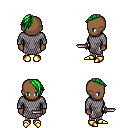
a pixel art fantasy rpg character, female body template, human, dark skin, chain mail, white pants, green long mohawk hairstyle, gold boots, dagger, four views (front, back, left, right), 2x2 character sprite sheet, small pixel art, hard edges, no anti-aliasing